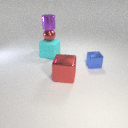
small purple metal cylinder above small red metal sphere